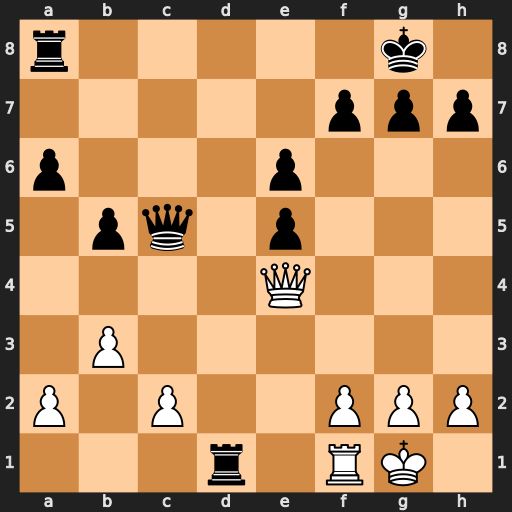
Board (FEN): r5k1/5ppp/p3p3/1pq1p3/4Q3/1P6/P1P2PPP/3r1RK1
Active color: w
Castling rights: -
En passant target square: -
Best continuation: Qxa8+ Rd8 Qxd8+